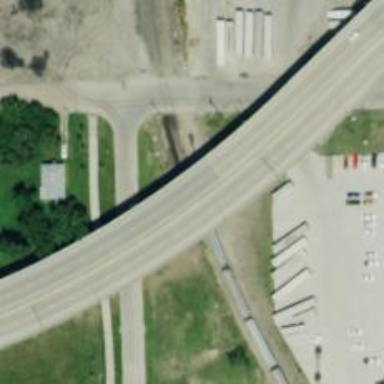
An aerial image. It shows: Viaduct bridge on trunk highway.